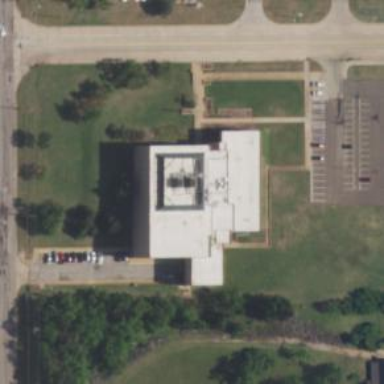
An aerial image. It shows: Government office building housing library.